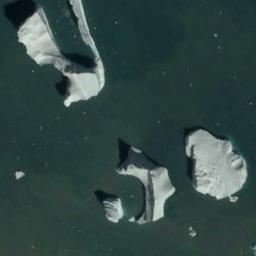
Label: sea_ice